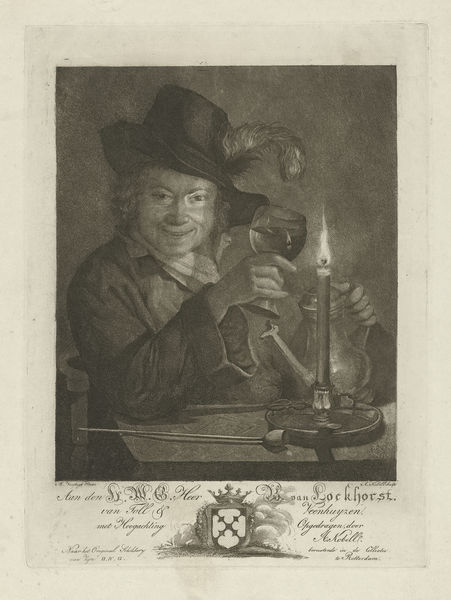
Titel: Jongen bij kaarslicht
Künstler: Anna Kobell
Standort: Amsterdam
Institution: Rijksmuseum
Schlagwörter: dunkel, feder, mann, schatten, weiß, glas, hut, licht, nase, schwarz, gesicht, halten, kragen, bild, haare, mantel, krone, kanne, schrift, wein, pfeife, kerze, lachen, flamme, unterschrift, wappen, selbstportrait, zeit, geischt, mundschenk, lockhorst